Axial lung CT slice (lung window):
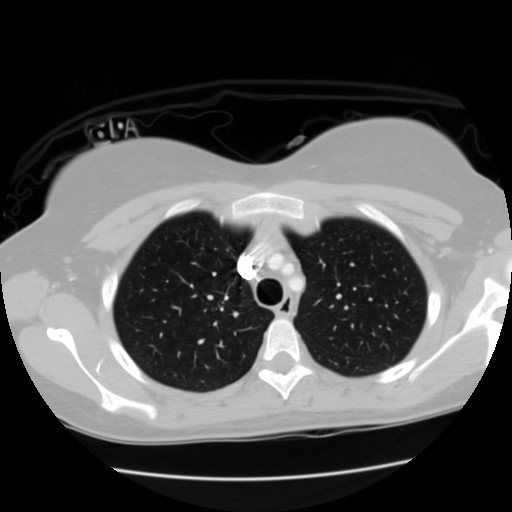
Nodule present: no